Question: Count the number of objects in the diagram.
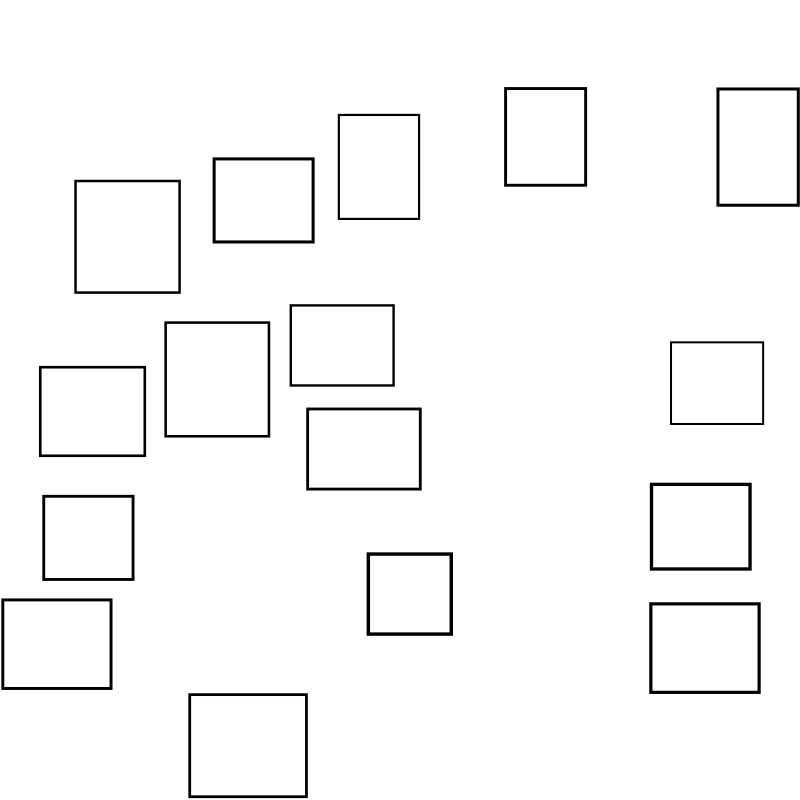
Answer: 16